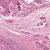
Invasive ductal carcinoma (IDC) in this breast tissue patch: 1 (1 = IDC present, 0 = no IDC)